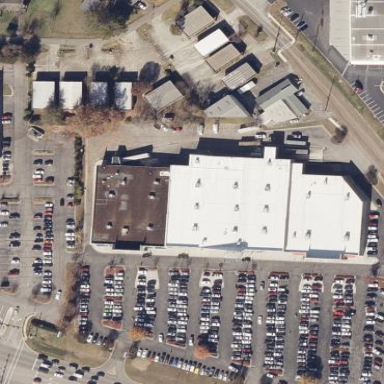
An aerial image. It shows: Retail building.